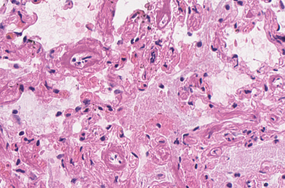
Tumor epithelial tissue: no
Tumor-associated stroma tissue: no
Normal tissue: yes